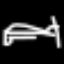
Label: bed